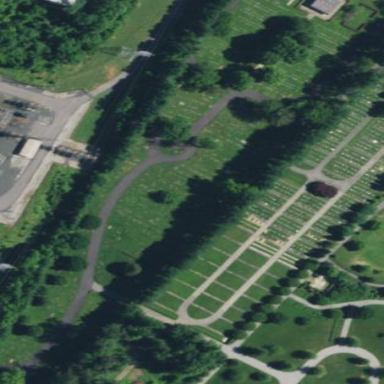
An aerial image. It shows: Cemetery.